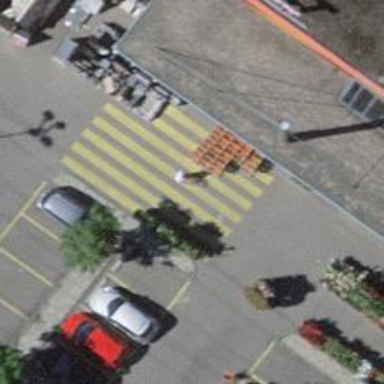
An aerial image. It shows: Uncontrolled zebra crossing with notable zebra markings.